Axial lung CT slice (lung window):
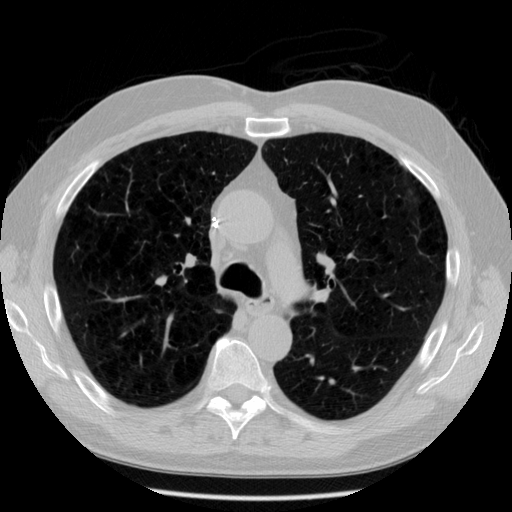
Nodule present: no